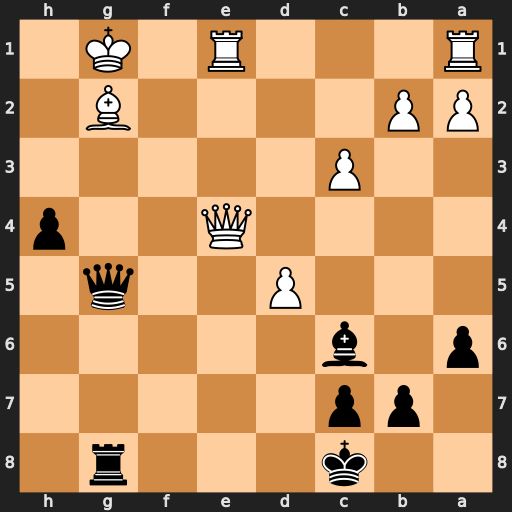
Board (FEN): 2k3r1/1pp5/p1b5/3P2q1/4Q2p/2P5/PP4B1/R3R1K1
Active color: b
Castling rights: -
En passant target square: -
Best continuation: Bxd5 Qe8+ Rxe8 Rxe8+ Kd7